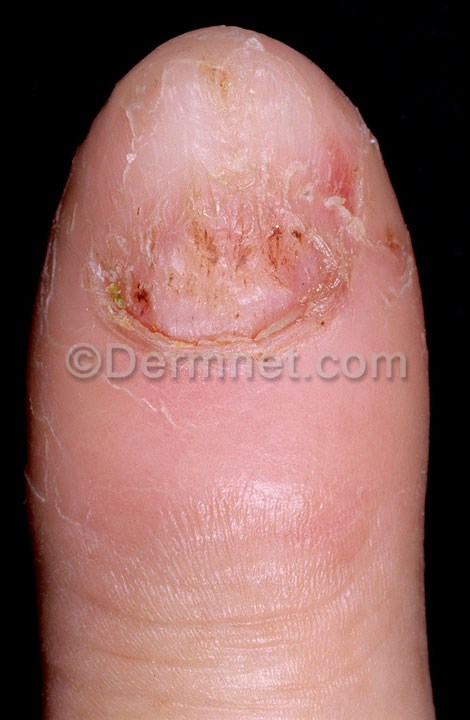
Disease: Nail Fungus and other Nail Disease